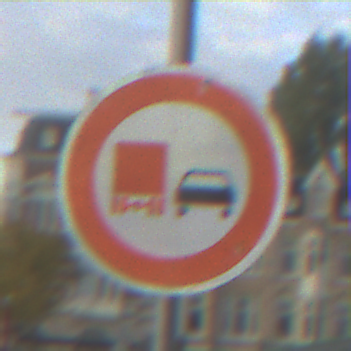
Verkehrszeichen: UeberholverbotKraftfahrzeuge
Umgebung: Outdoor, Suburban
Tageszeit: MorningAfternoon
Wetter: PartlyCloudy
Licht: Natural
Jahreszeit: NotSpecified
Kontrast: MediumContrast